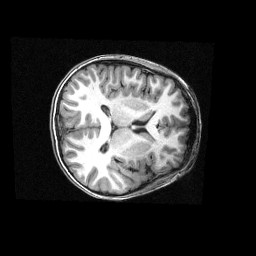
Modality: T1w
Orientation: axial
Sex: male